Interaction volume radius: 10 \u00c5
Interaction volume height: 25 \u00c5
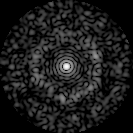
Disorder parameter: 0.839